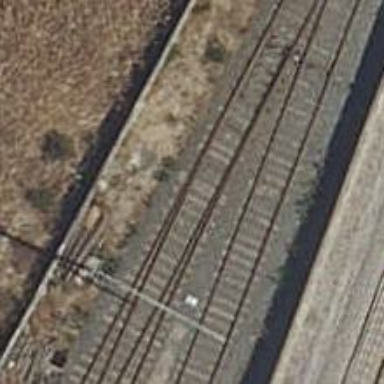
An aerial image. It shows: Railway yard in service.